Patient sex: F
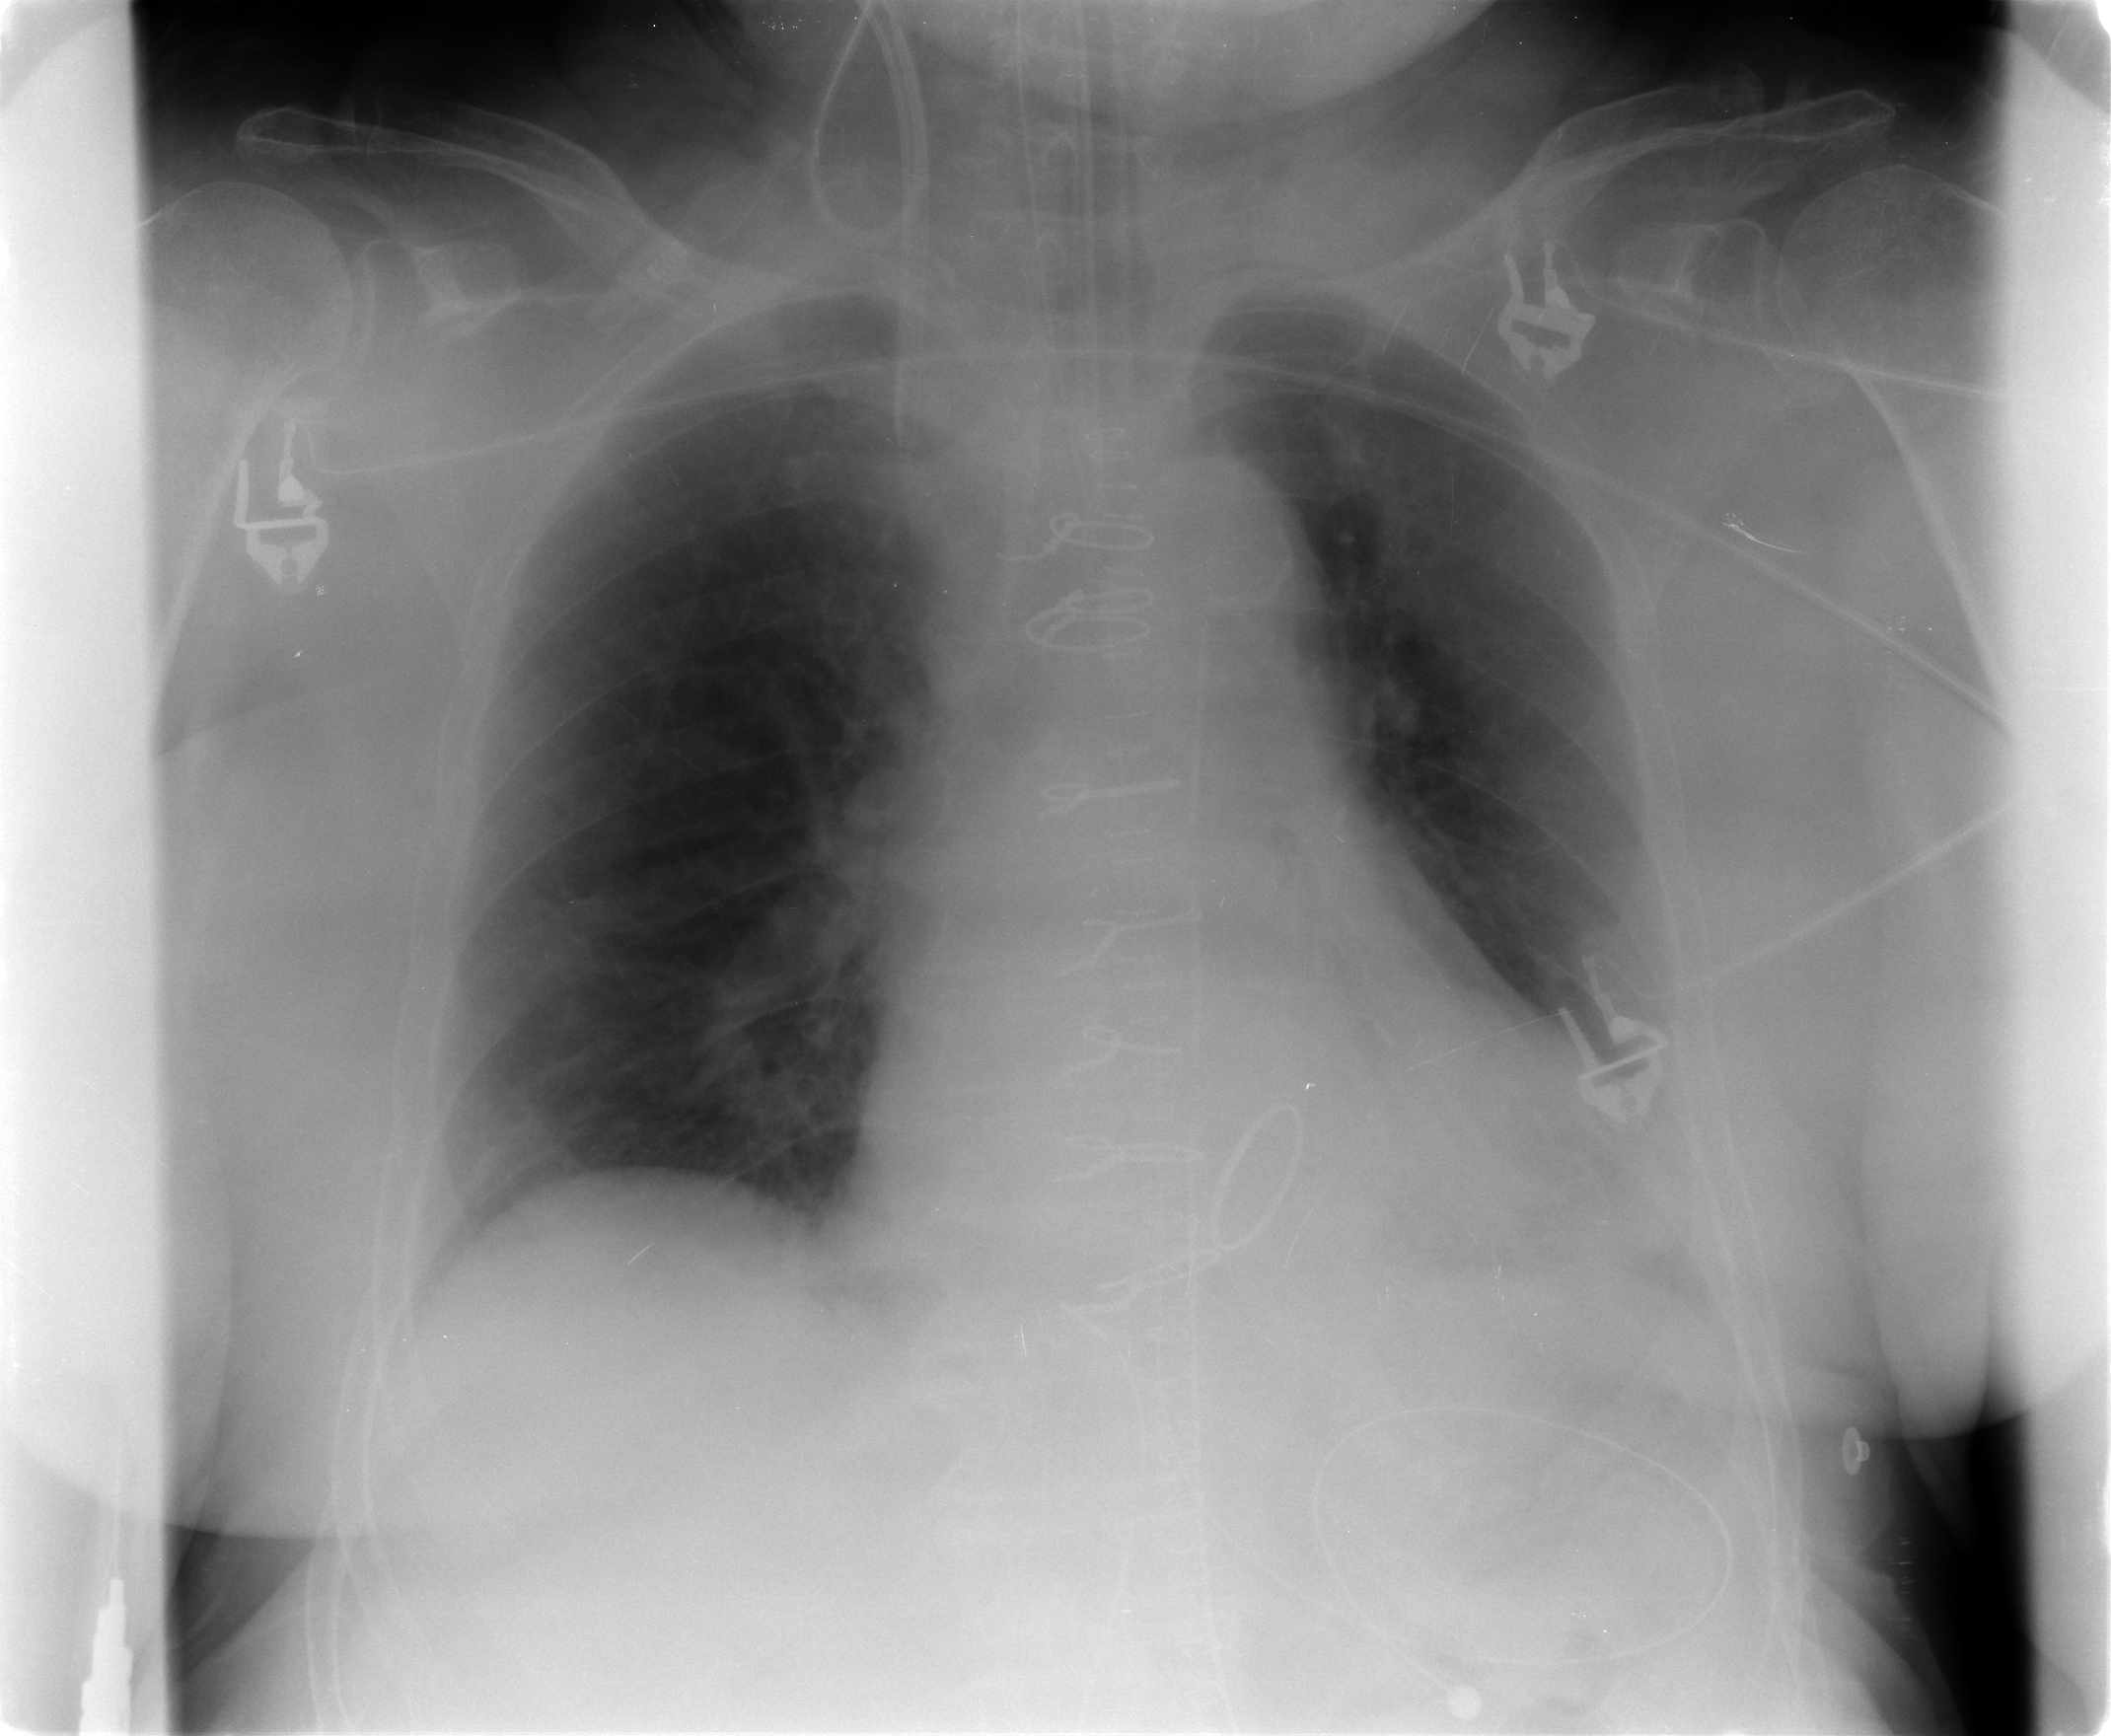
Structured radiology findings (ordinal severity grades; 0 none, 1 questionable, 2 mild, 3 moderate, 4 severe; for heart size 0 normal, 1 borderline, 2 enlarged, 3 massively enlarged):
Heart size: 2
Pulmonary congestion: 2
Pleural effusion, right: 0
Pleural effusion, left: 2
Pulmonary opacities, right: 0
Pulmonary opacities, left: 0
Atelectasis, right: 0
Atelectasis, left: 2